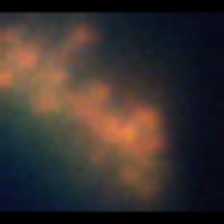
Taxon: Diatom_aggregate
Group: Diatoms